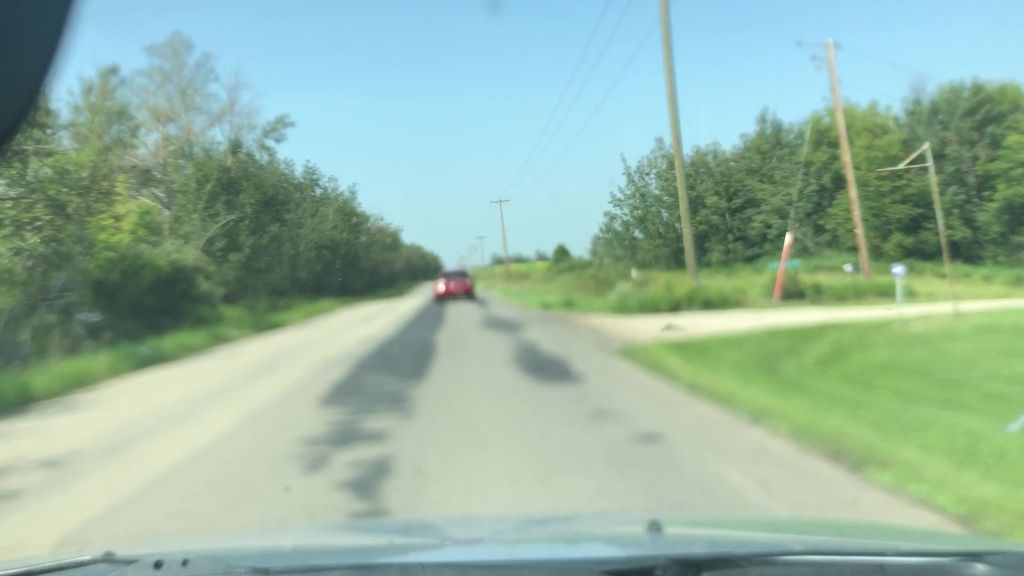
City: edmonton